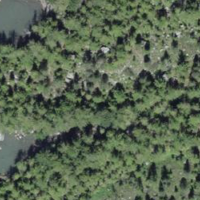
EUNIS habitat code: 43
Species observed at this site:
Equisetum sylvaticum
Cephalanthera rubra